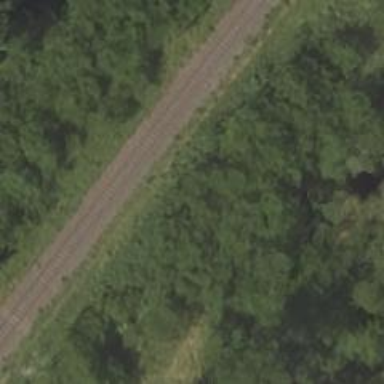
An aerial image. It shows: Solitary milestone along the railway.